Aerial crown-view tile of a tropical tree (Barro Colorado Island, Panama), acquired 20250915:
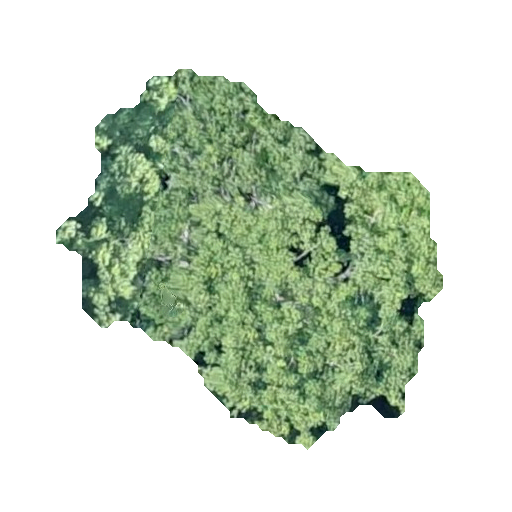
Species: Ceiba pentandra
GBIF accepted scientific name: Ceiba pentandra
Crown area: 130.886 m²